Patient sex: M
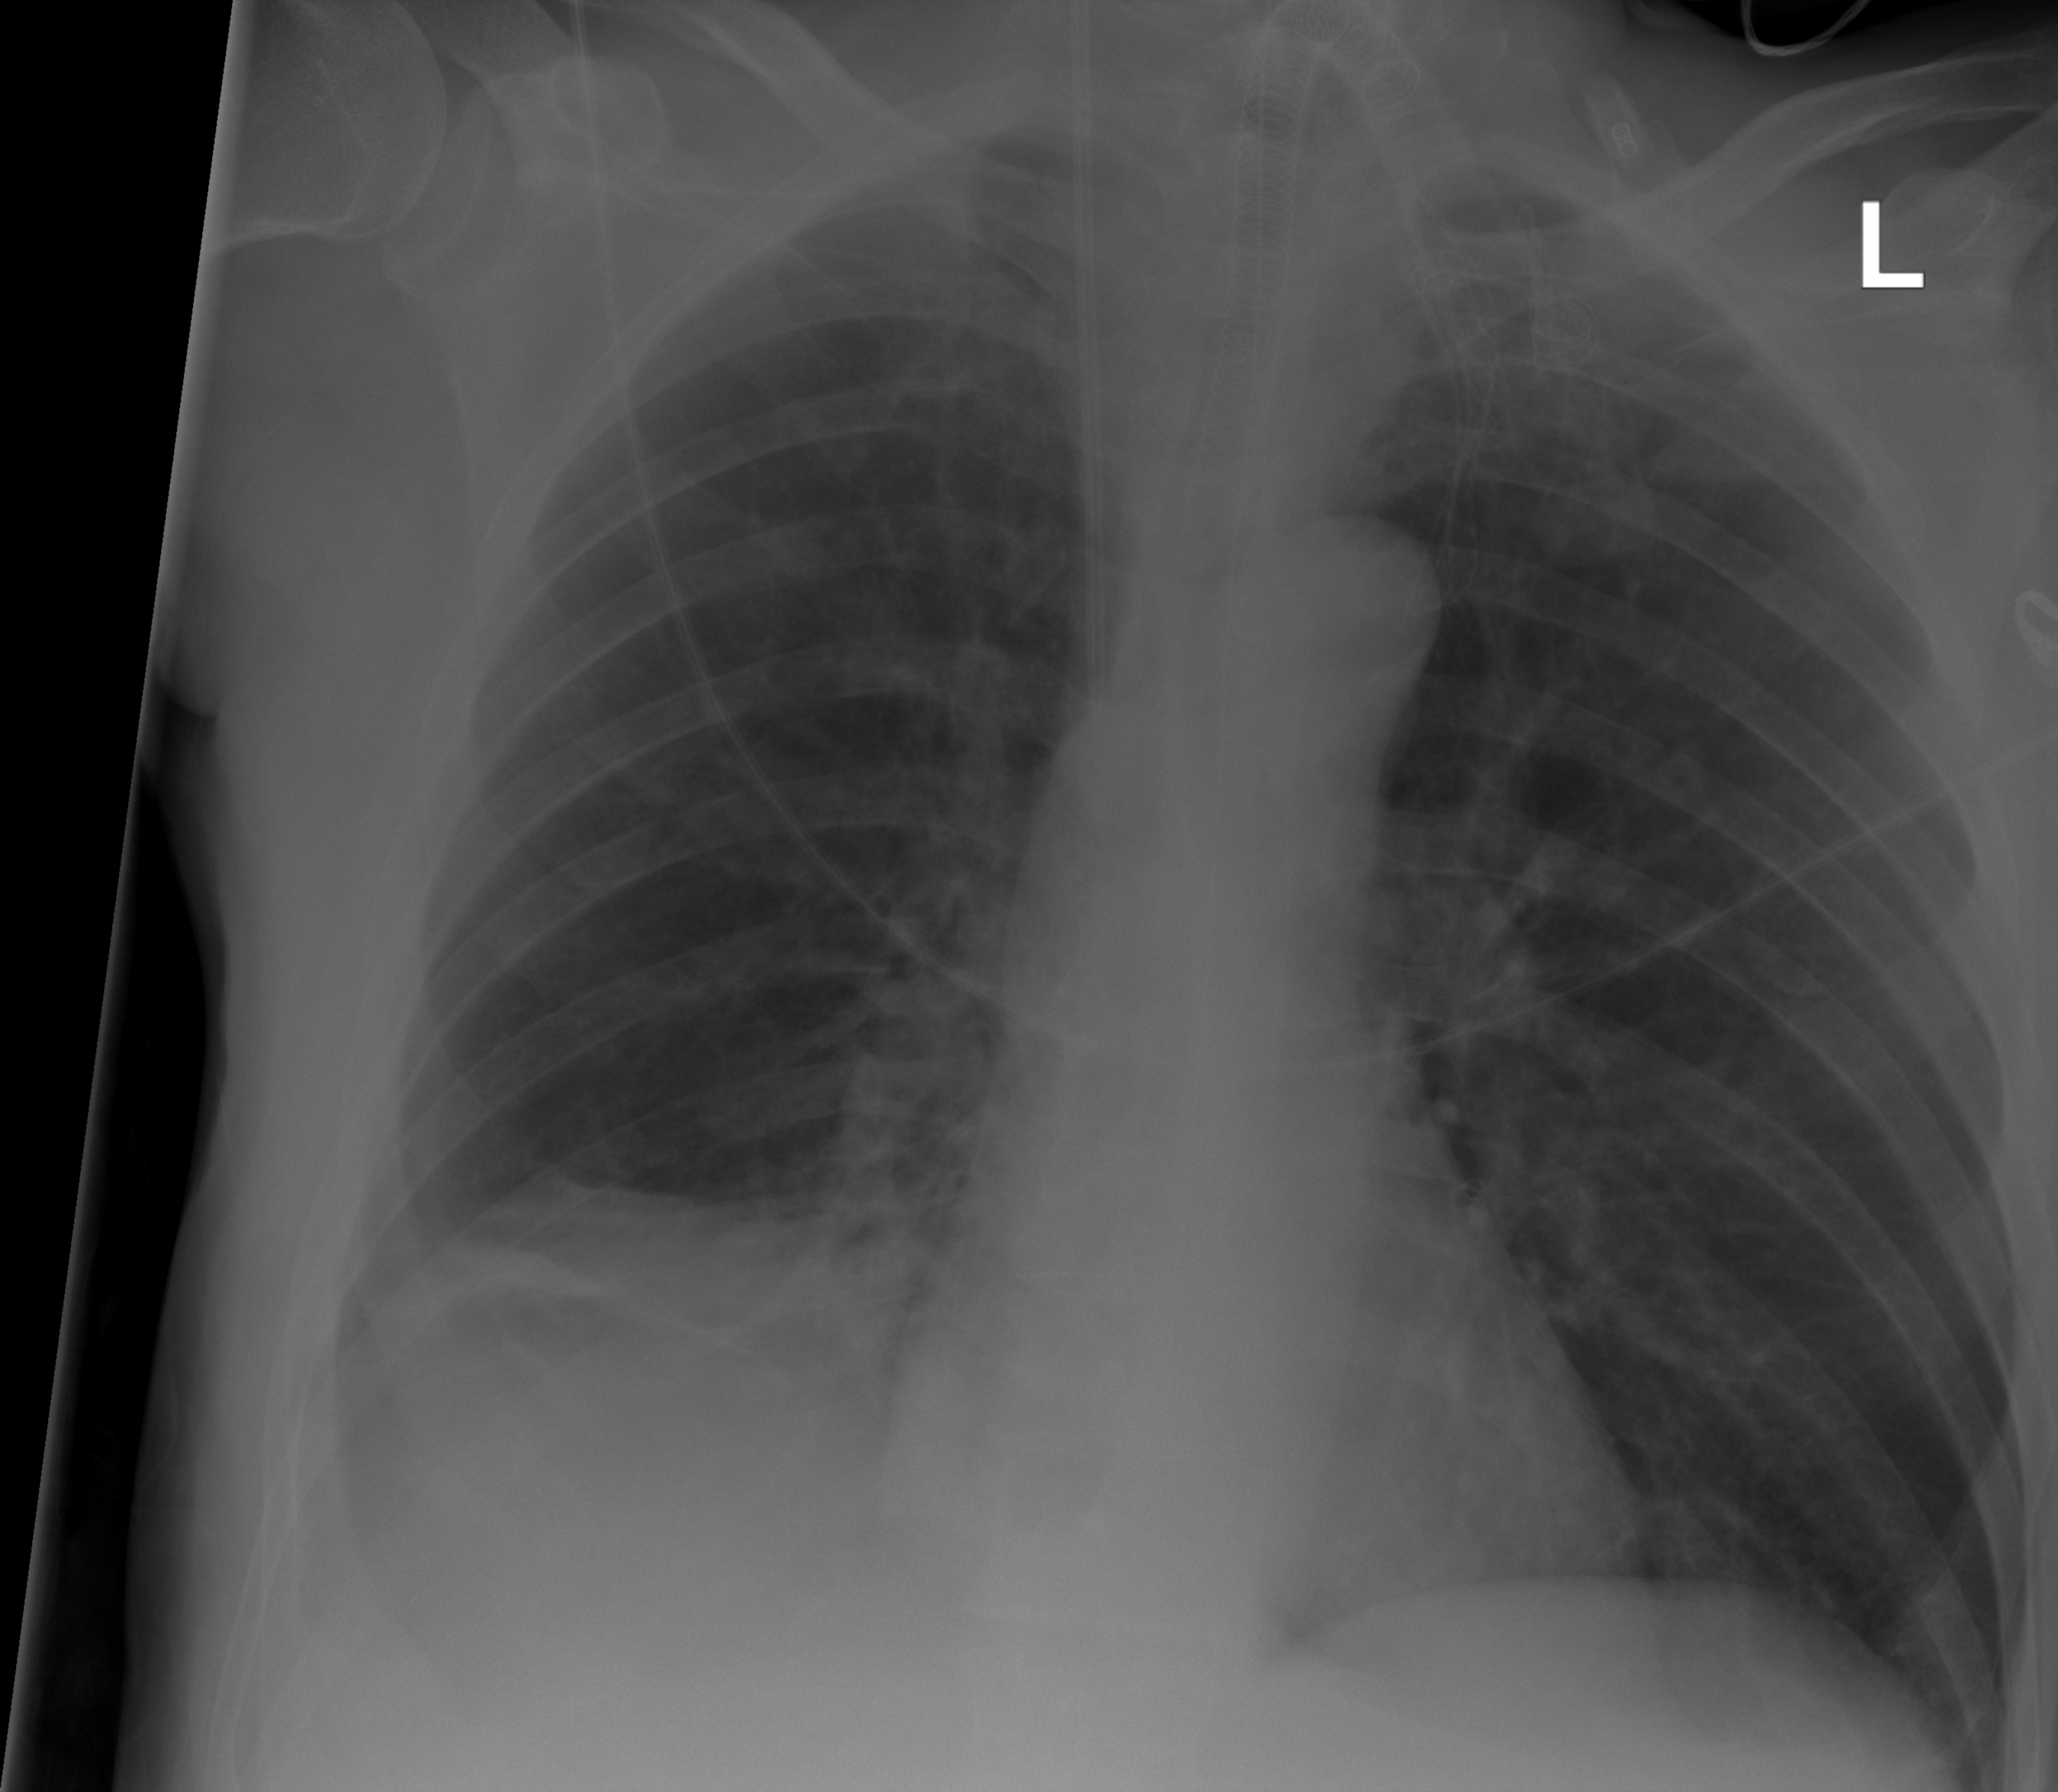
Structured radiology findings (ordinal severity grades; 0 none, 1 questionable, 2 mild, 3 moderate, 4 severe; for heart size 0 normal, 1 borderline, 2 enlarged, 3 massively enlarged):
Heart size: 0
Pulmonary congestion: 2
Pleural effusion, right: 1
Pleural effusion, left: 0
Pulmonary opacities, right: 2
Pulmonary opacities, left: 0
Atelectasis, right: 3
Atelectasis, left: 0